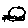
Label: car